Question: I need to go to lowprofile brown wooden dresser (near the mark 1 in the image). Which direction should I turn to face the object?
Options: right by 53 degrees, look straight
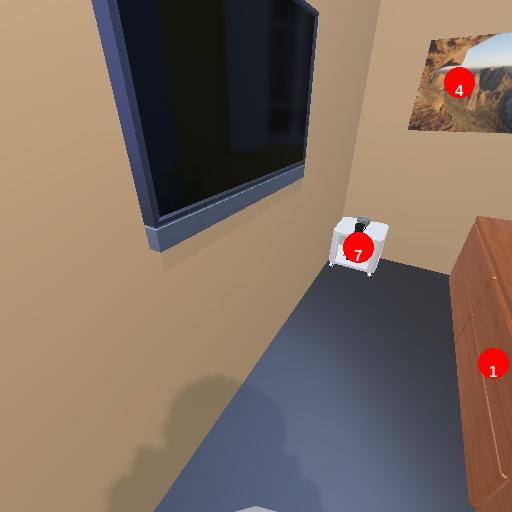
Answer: right by 53 degrees